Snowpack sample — Buffalo Mountain, Silverthorne, Colorado, USA (1/25/25, 10:11 AM MST)
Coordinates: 39.6222, -106.1139
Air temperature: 22 °F
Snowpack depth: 110 cm
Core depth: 30 cm
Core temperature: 42.8 °F
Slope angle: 12°, slope face: 102°
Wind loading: high
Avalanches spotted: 0
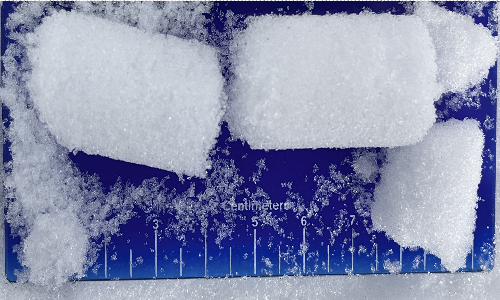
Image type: core
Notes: No avalanches nearby, collected on the outskirts of a fire break 15 meters from the treeline, on way to Buffalo and Red Mountain